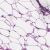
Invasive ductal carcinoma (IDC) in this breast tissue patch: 0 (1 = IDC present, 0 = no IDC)